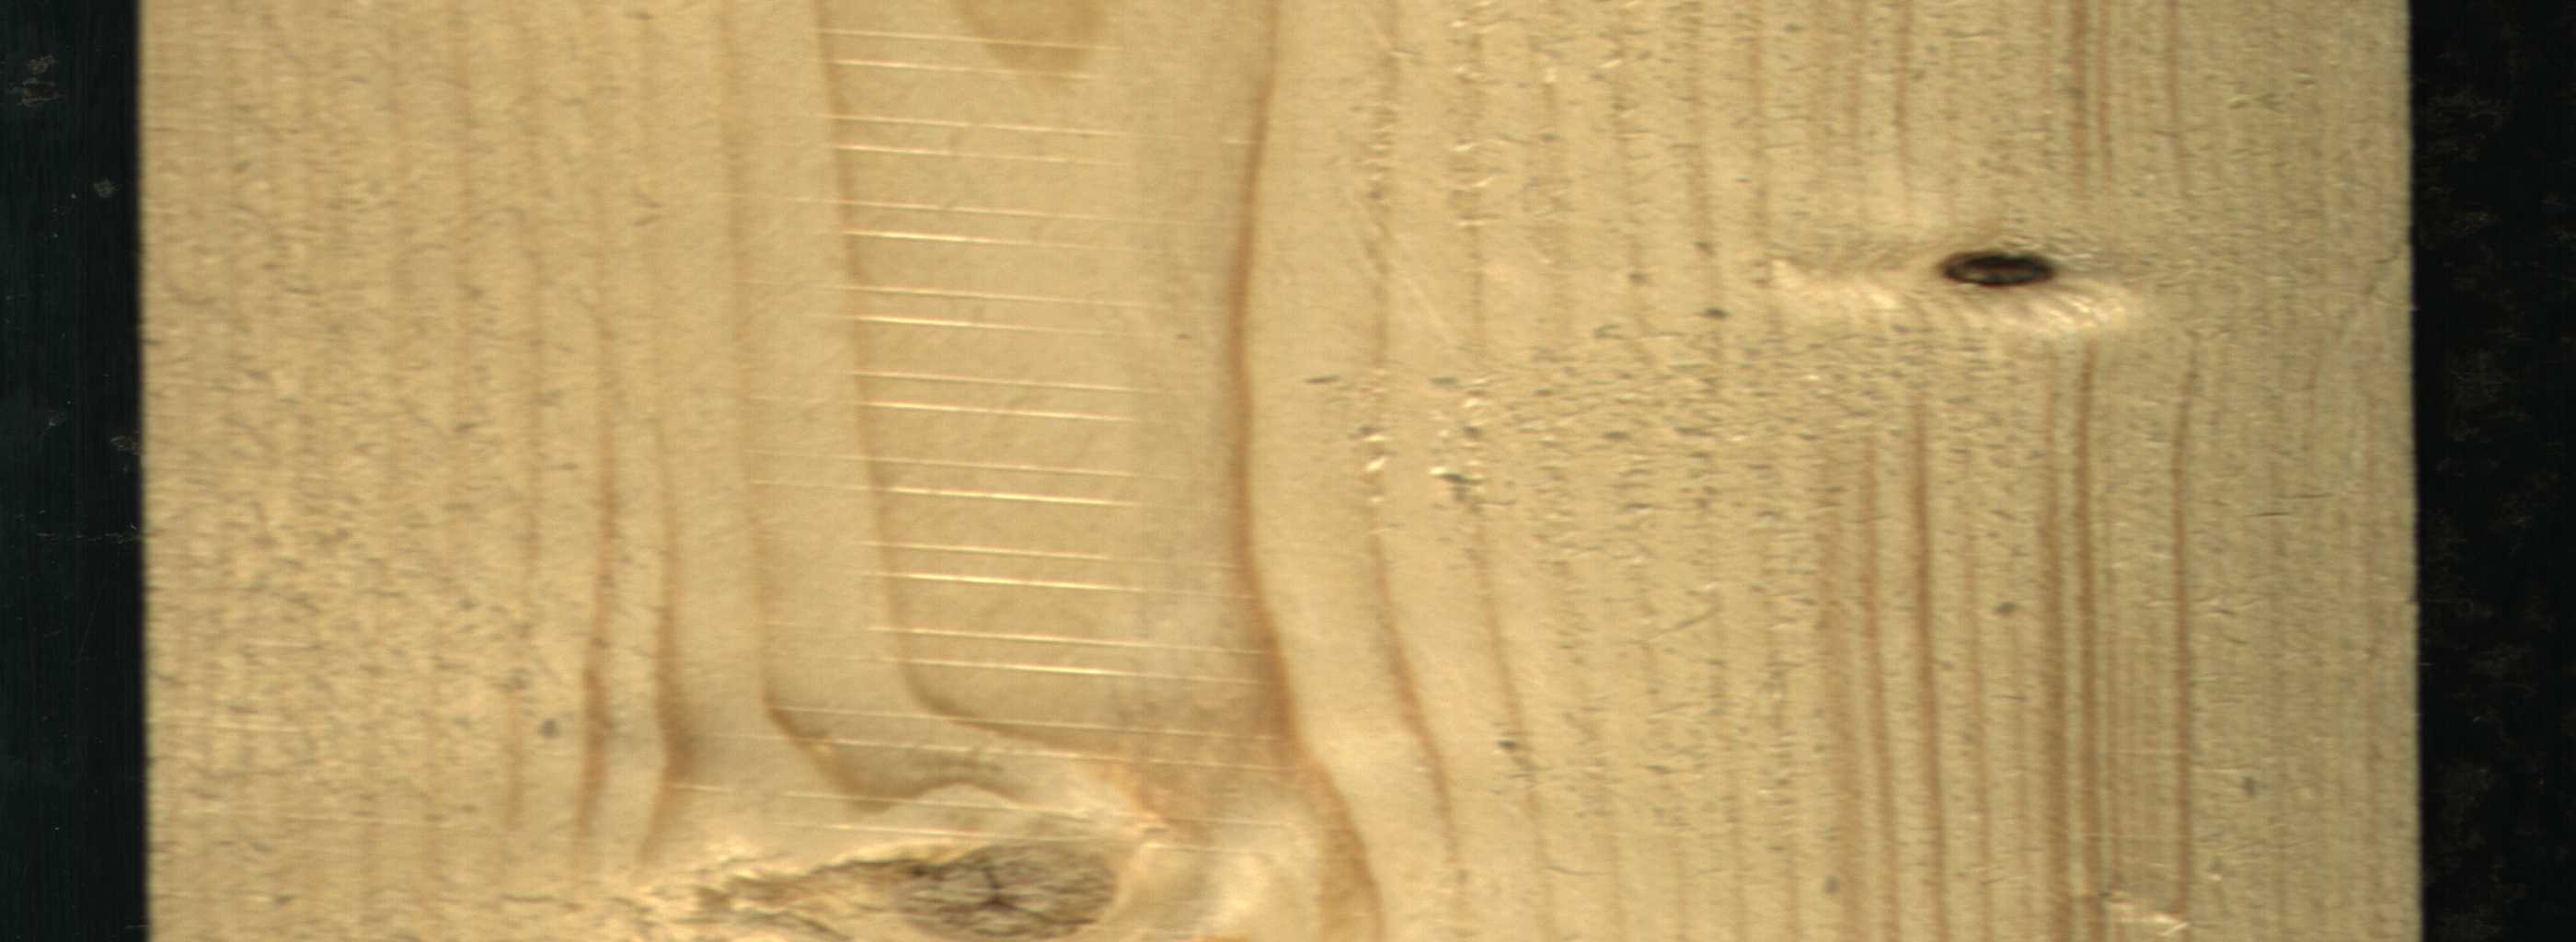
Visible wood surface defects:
Dead_Knot
Live_Knot